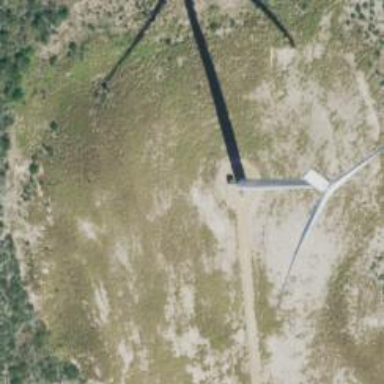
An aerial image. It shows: Wind generator with horizontal axis. The generator is wind turbine.